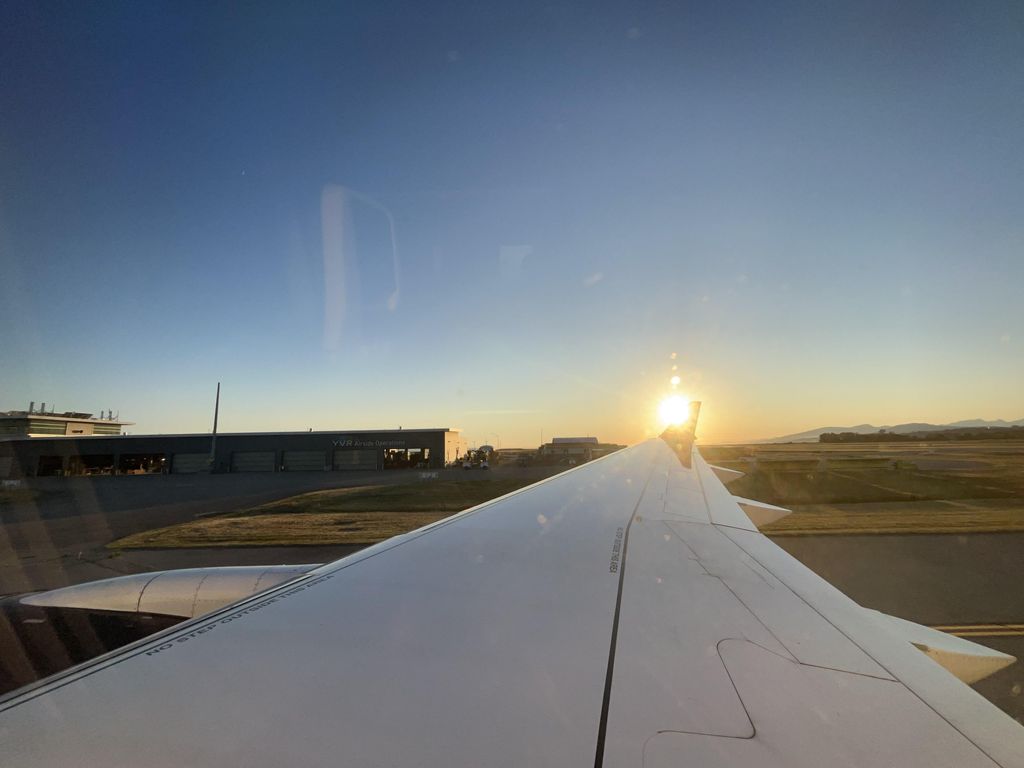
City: vancouver